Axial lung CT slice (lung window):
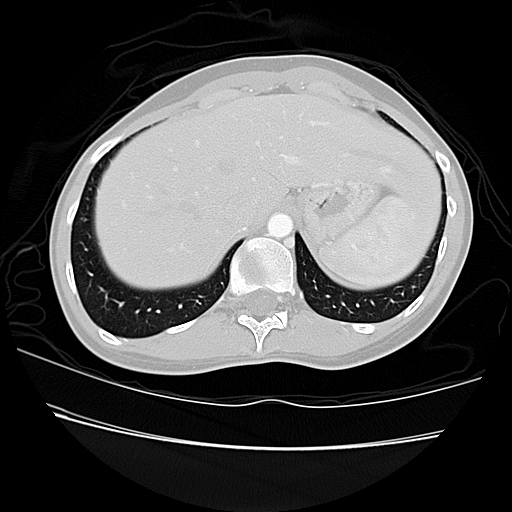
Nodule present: no